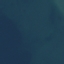
Land use / land cover class: SeaLake